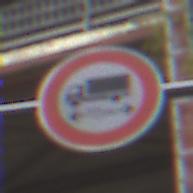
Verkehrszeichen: TatsaechlicheLaenge
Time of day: MorningAfternoon
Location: Outdoor (Urban)
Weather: PartlyCloudy
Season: NotSpecified
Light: Natural